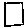
Label: square